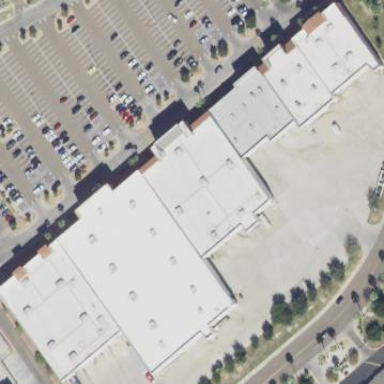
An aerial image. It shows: Retail building.